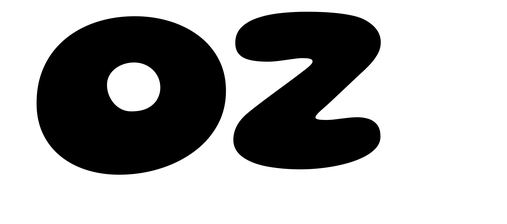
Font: Gluten_ExtraBold